Field crop: maize
Growth stage: 2
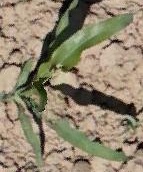
Species: maize